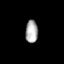
Tissue: prostate
Cell type: T cells
Senescence score: 0.3569
Nuclear area (px): 276
Mean DAPI intensity: 170.862